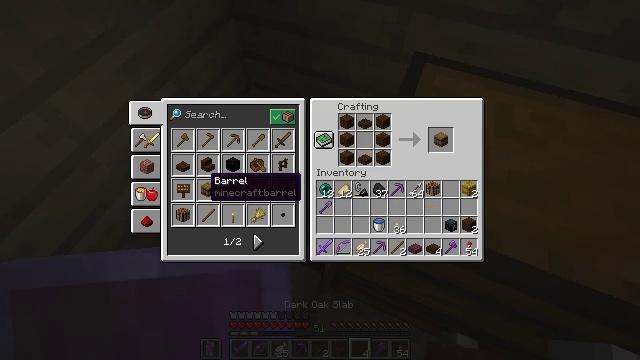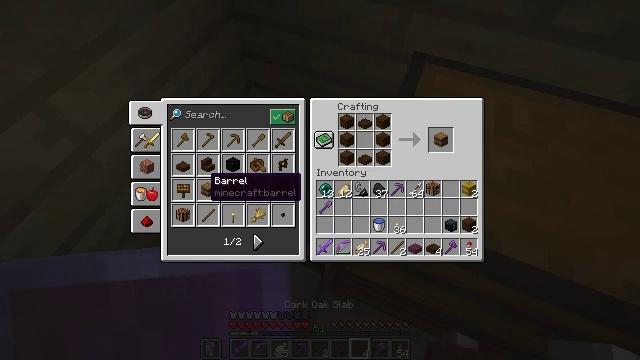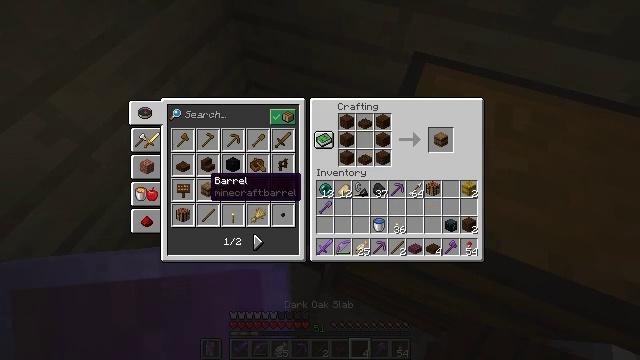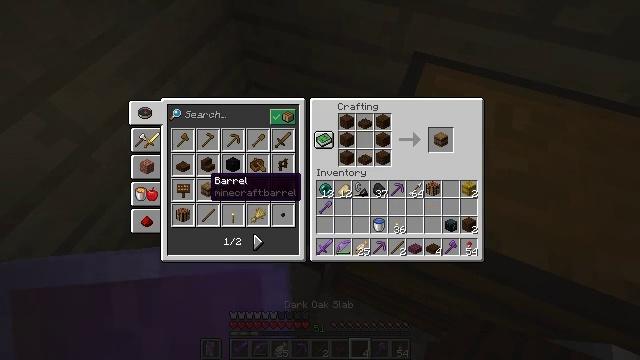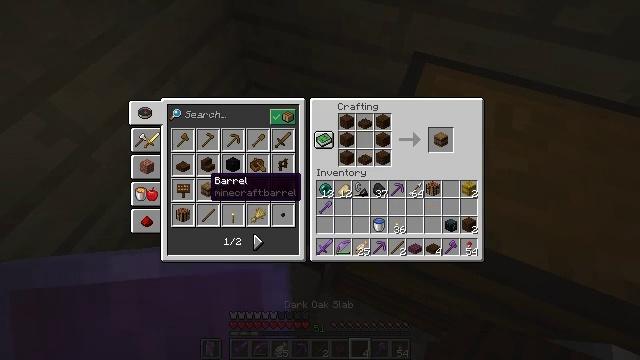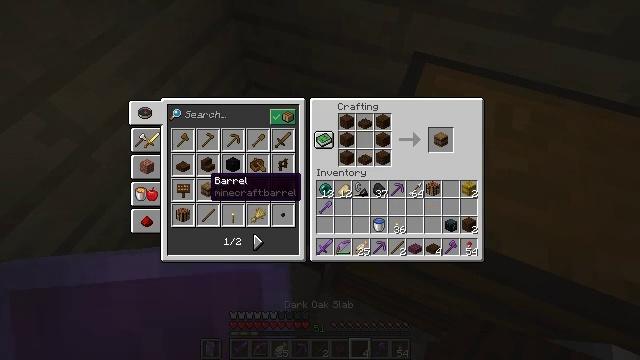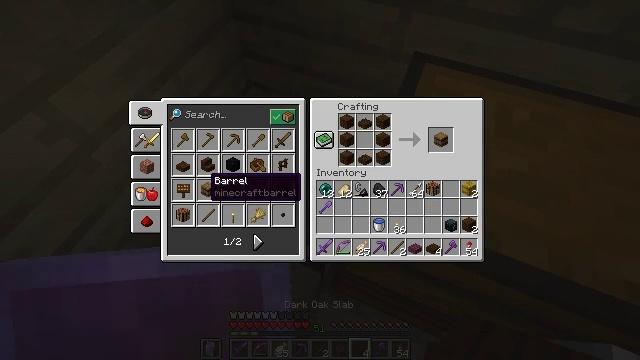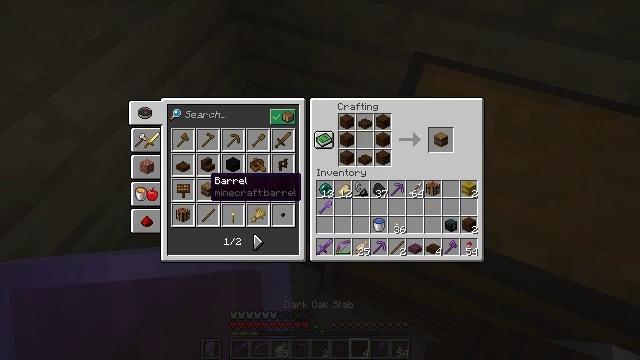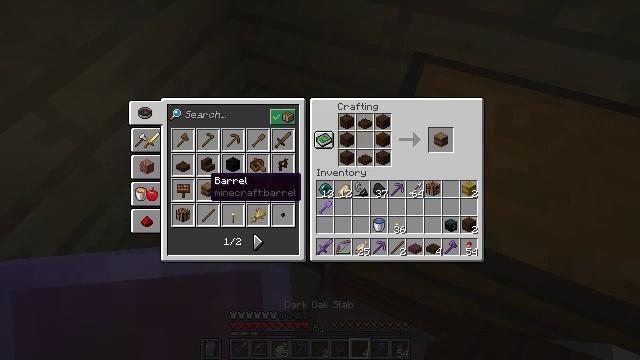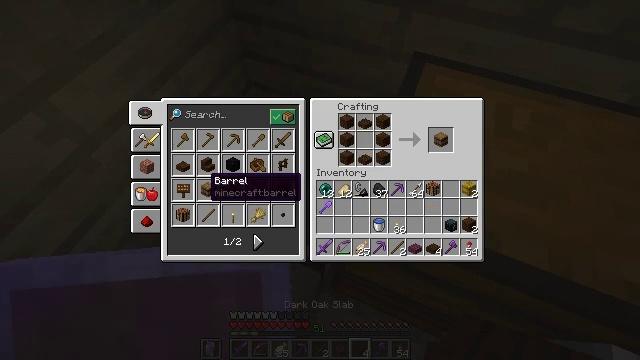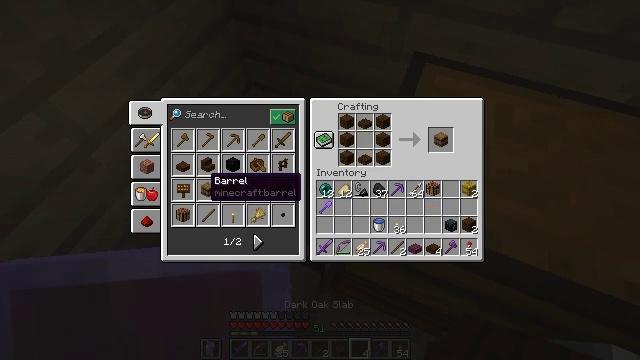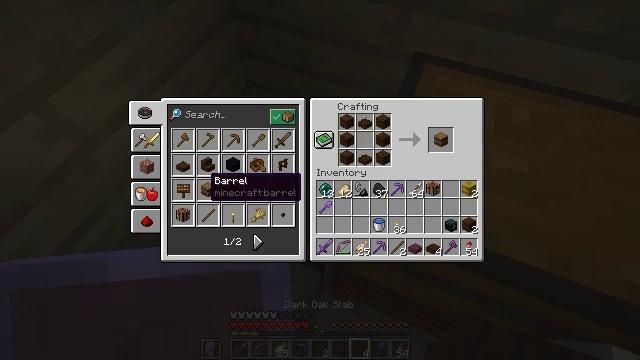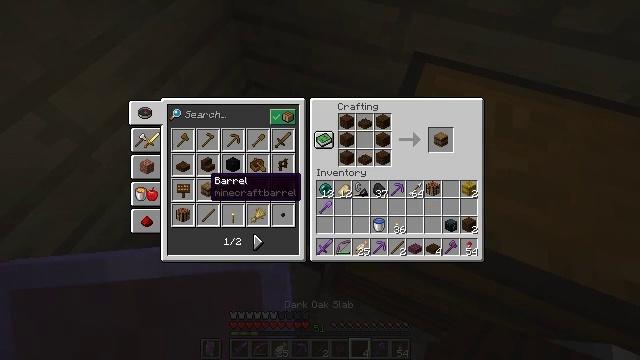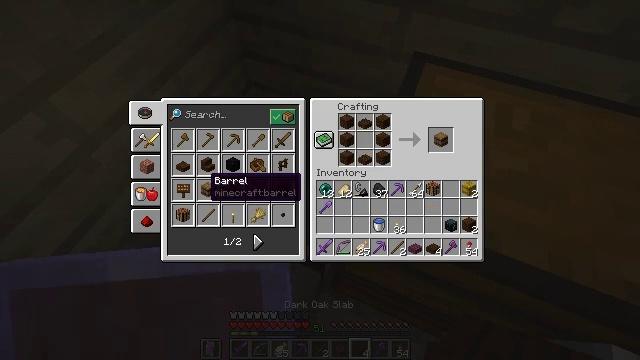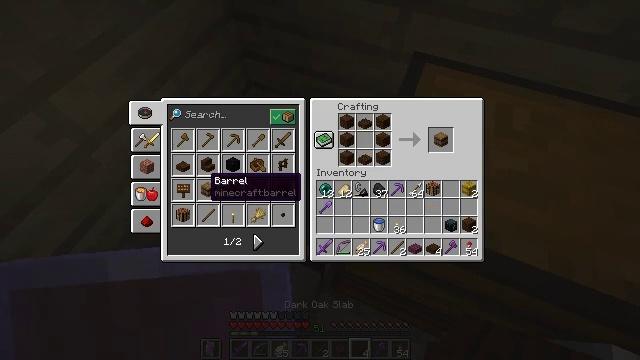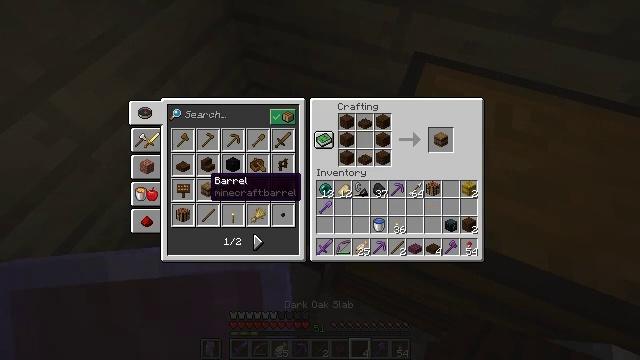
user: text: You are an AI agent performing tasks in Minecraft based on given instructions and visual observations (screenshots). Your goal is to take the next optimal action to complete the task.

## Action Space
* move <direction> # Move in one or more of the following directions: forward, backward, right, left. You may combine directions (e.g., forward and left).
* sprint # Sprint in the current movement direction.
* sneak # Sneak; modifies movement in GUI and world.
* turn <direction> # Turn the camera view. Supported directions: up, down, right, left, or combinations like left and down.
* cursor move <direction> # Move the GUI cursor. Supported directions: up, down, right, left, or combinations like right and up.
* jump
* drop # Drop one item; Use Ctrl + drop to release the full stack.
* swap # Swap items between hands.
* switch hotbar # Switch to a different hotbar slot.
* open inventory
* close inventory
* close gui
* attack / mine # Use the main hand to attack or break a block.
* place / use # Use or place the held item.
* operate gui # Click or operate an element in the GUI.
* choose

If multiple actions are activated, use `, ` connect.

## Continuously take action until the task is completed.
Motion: motion action
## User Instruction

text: Create a barrel with the correct pattern in the crafting grid.
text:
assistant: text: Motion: no_op
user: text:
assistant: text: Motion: no_op
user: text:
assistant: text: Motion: no_op
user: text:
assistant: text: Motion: no_op
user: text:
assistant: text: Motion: no_op
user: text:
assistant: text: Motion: no_op
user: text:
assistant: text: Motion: no_op
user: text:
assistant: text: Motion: no_op
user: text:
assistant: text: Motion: no_op
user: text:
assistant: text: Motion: no_op
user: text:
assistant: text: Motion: no_op
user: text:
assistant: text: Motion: no_op
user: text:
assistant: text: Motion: no_op
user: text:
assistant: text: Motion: no_op
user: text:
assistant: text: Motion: no_op
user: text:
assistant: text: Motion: no_op
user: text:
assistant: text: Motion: no_op
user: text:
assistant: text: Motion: no_op
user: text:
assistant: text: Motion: no_op
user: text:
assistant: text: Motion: no_op
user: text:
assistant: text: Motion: no_op
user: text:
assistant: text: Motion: no_op
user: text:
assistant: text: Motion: no_op
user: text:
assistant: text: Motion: turn right and down
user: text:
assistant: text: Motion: turn right and down
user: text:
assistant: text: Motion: turn right and down
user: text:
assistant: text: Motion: no_op
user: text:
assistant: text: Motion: no_op
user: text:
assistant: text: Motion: no_op
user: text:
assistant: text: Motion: no_op